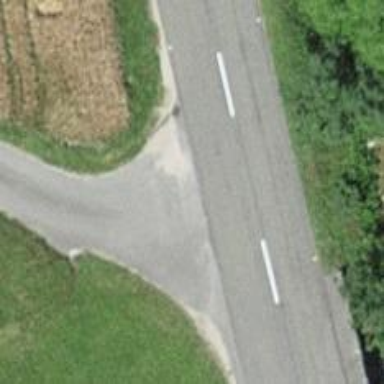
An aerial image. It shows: Paved tertiary road.